Question: I have a problem while trying to access files stored int the solution explorer.

I need to access file 1.wav, but the path res\notes\1.wav isn't working. Is there a function to get access to this directory?
This is how its currently working:
'''
String path = @"C:\Users\Christian\Desktop\res\notes\" + mk.note + ".wav";
'''
Now I want to have the files stored within the application, ie if I package and export my app the files go with it.
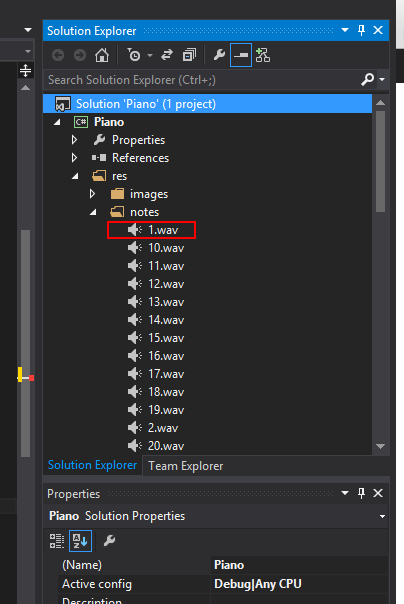
Answer: Try to change your string from
'''
String path = @"C:\Users\Christian\Desktop\res\notes\" + mk.note + ".wav";
'''
to
'''
String path = Path.Combine(Application.StartupPath, "res\notes\" + mk.note + ".wav");
'''
Maybe you have to add the folders and copy the files manual when copy your program to another location.